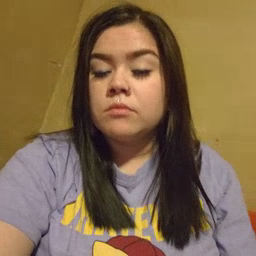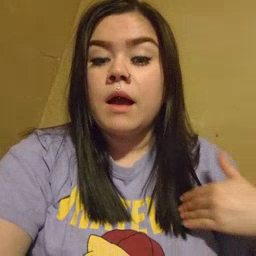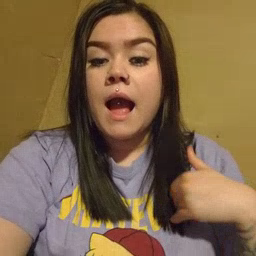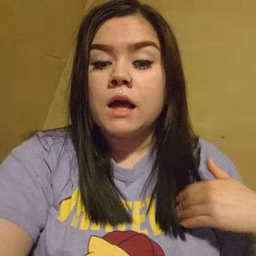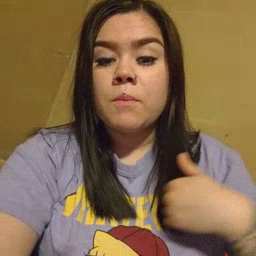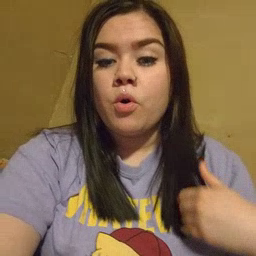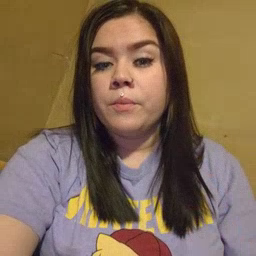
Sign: animal